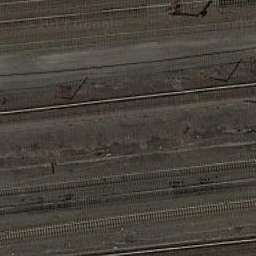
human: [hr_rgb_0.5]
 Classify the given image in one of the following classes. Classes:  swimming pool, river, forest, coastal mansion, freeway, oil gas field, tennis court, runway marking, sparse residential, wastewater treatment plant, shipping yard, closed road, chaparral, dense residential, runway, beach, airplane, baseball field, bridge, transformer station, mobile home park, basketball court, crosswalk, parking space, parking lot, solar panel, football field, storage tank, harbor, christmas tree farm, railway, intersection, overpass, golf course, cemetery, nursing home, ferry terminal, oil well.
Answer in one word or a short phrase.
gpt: railway